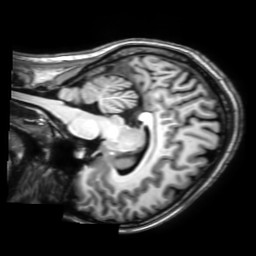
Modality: T1w
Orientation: sagittal
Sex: female
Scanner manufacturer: philips
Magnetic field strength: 3 T
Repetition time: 0.01229 s
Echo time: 0.003475 s